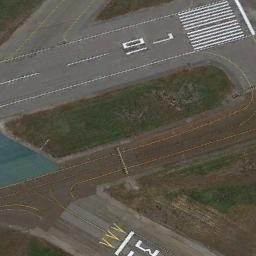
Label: runway